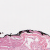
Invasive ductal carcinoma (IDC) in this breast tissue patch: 0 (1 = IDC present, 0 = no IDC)